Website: crate-barrel
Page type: payment
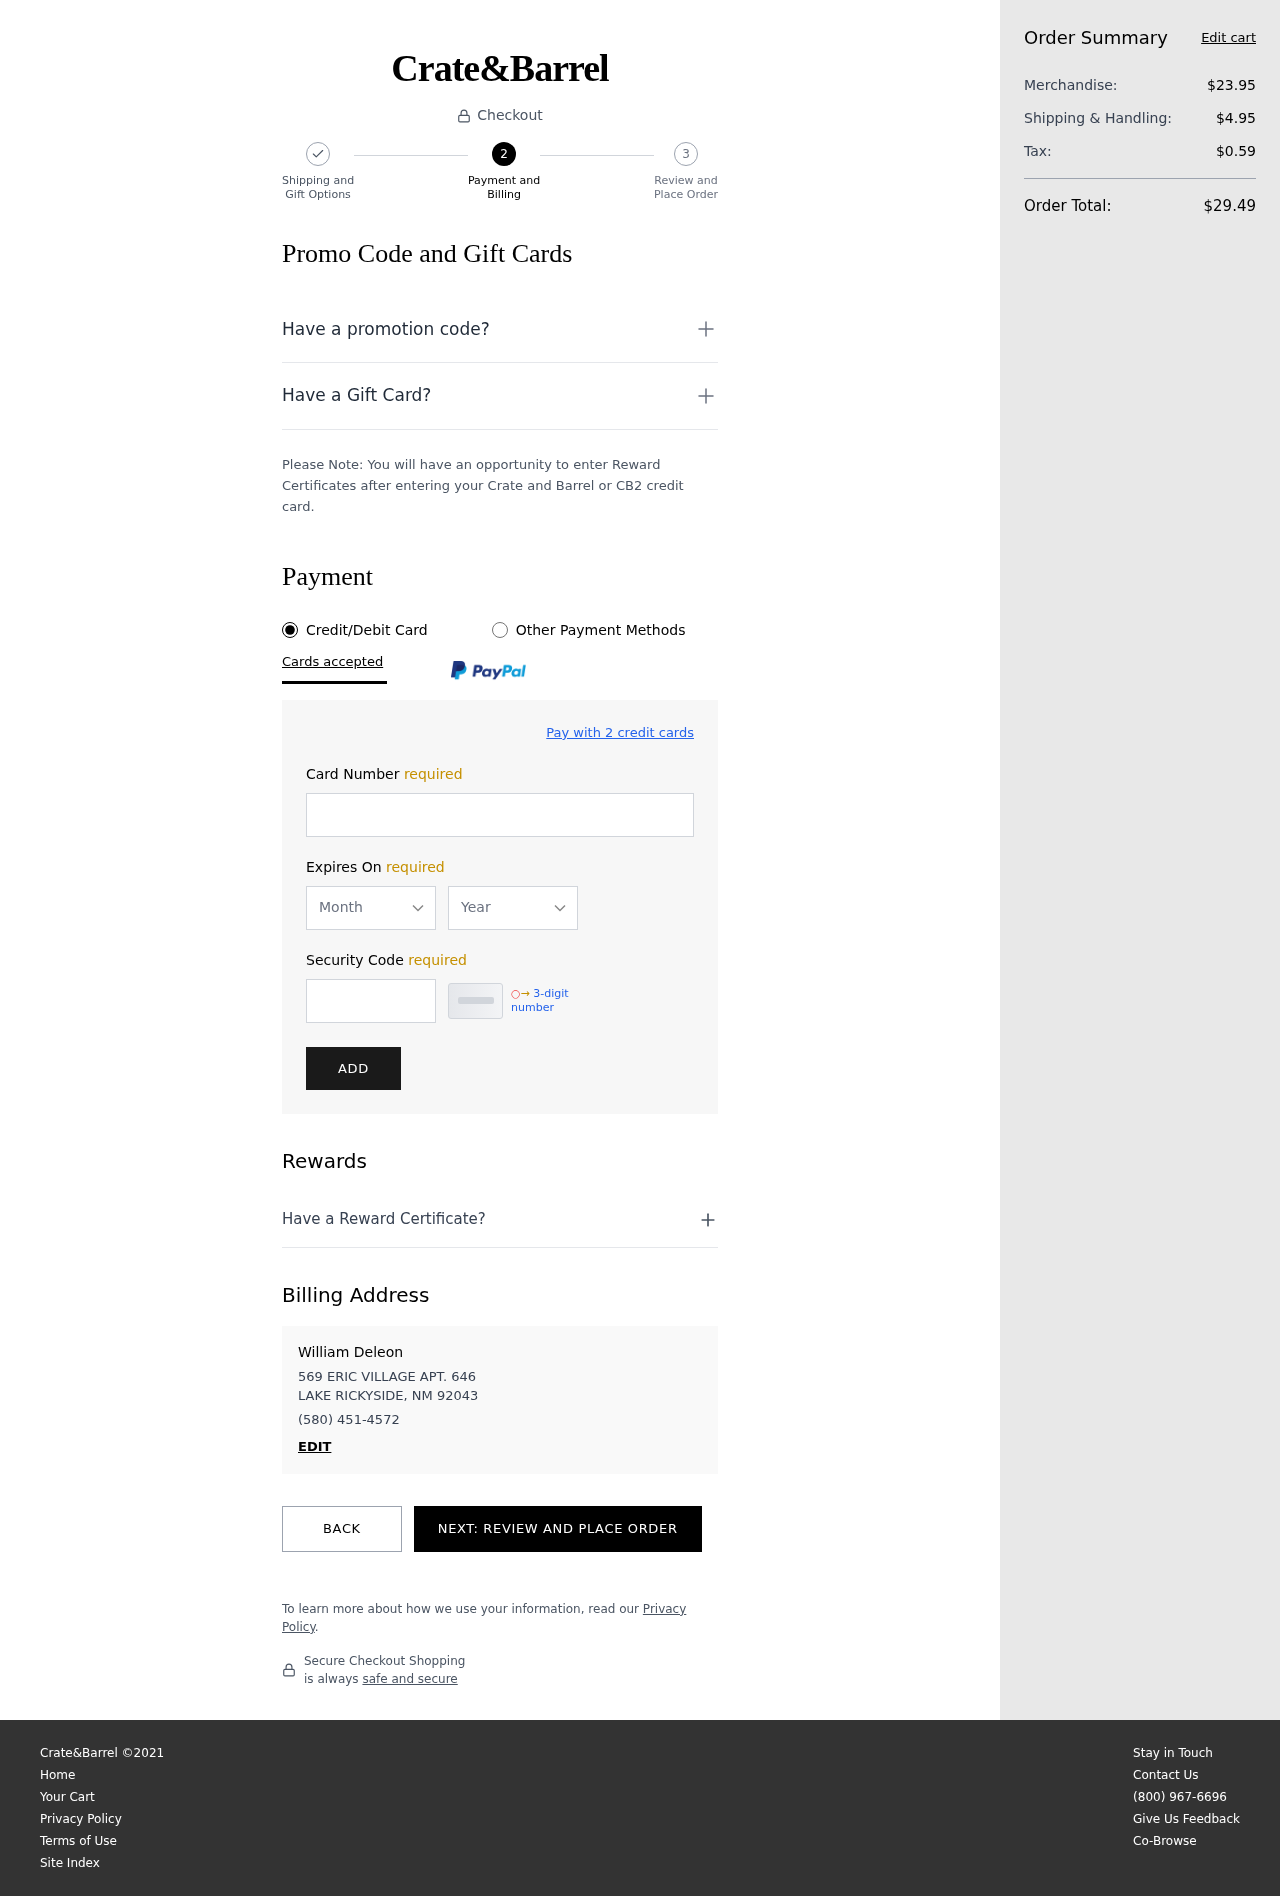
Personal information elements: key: PII_CARD_EXPIRY_MONTH
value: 12
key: PII_CARD_EXPIRY_YEAR
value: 30
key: PII_CITY_STATE_ZIP
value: LAKE RICKYSIDE, NM 92043
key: PII_FULLNAME
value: William Deleon
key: PII_PHONE
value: (580) 451-4572
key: PII_STREET
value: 569 ERIC VILLAGE APT. 646
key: PII_CARD_NUMBER
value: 4284 4575 2414 5381
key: PII_CARD_CVV
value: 176
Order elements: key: ORDER_SUBTOTAL
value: $23.95
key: ORDER_SHIPPING_COST
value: $4.95
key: ORDER_TAX
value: $0.59
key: ORDER_TOTAL
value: $29.49